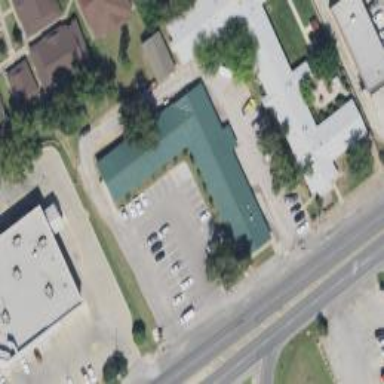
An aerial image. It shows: Nursing home building.